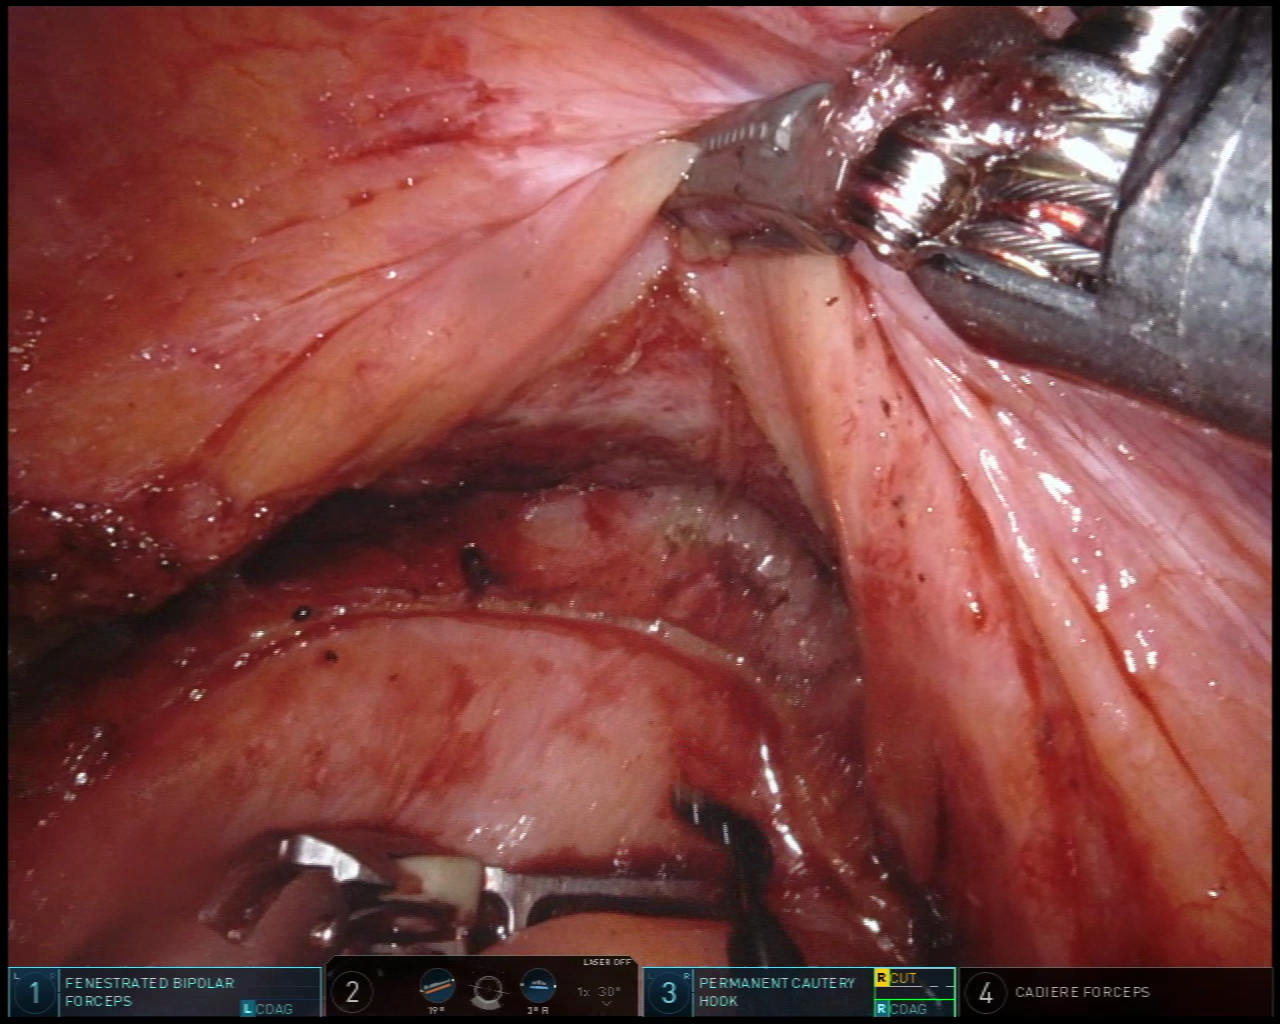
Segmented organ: vesicular_glands
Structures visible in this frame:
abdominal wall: no
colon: no
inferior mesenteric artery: no
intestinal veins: no
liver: no
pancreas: no
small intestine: no
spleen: no
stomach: no
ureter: no
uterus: no
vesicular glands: yes